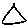
Label: triangle